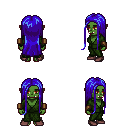
a pixel art fantasy rpg character, female body template, orc, green skin, green robe, teal pants, blue extra-long hairstyle, leather bracers, maroon shoes, four views (front, back, left, right), 2x2 character sprite sheet, small pixel art, hard edges, no anti-aliasing